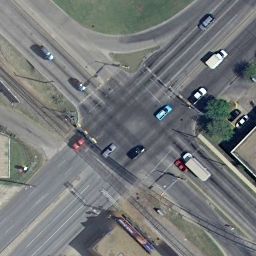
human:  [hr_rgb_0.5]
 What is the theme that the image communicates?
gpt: intersection